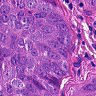
Metastatic tissue present: yes